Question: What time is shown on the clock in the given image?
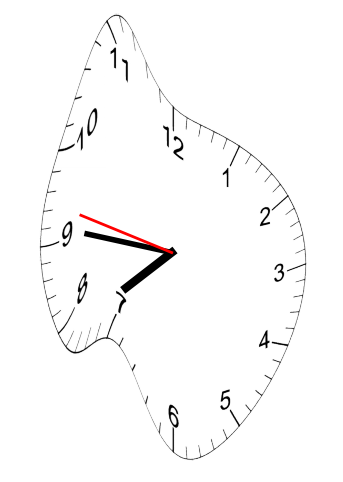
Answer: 07:45:47